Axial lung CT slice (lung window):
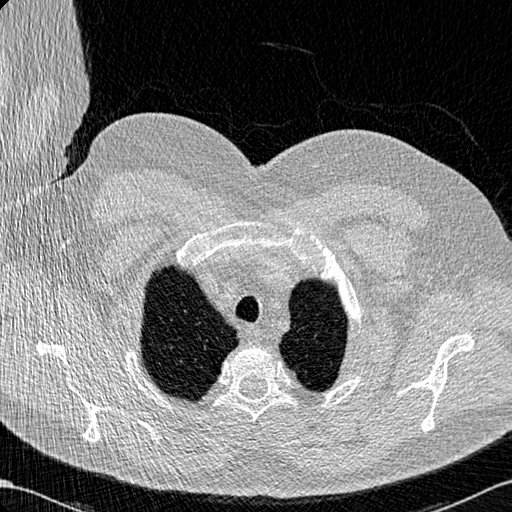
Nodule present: no